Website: home-depot
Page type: account-selection
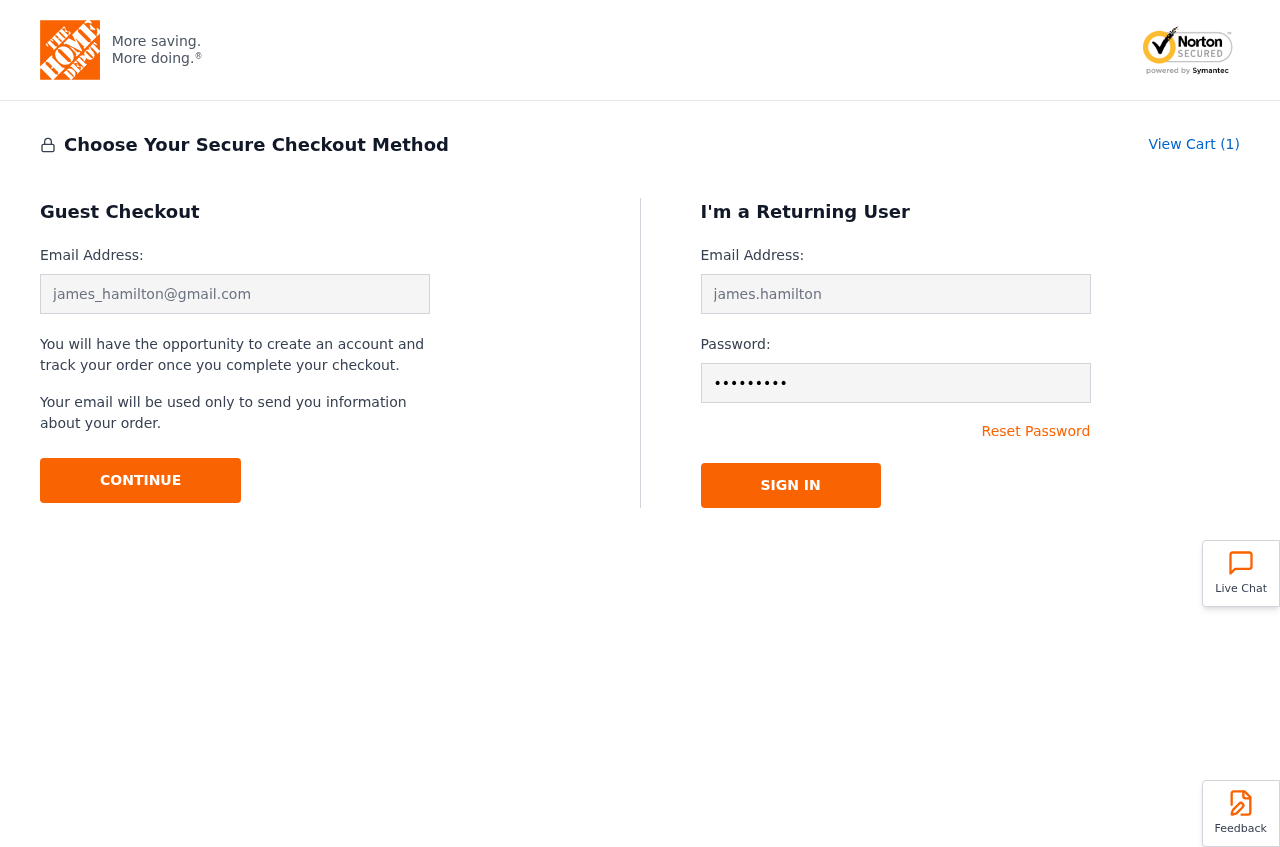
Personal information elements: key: PII_EMAIL
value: james_hamilton@gmail.com
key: PII_LOGIN_USERNAME
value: james.hamilton
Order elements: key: ORDER_NUM_ITEMS
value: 1